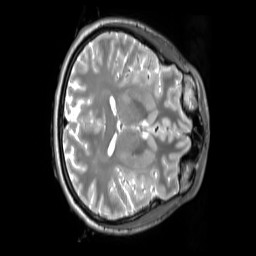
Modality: T2w
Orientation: axial
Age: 30
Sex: male
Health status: ill
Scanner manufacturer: siemens
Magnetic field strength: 3 T
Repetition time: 2.8 s
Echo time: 0.326 s